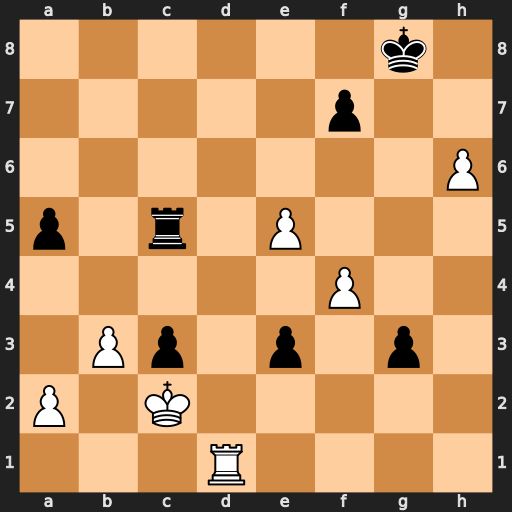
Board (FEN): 6k1/5p2/7P/p1r1P3/5P2/1Pp1p1p1/P1K5/3R4
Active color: w
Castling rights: -
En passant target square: -
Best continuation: Rg1 e2 Rxg3+ Kh7 Re3